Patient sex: M
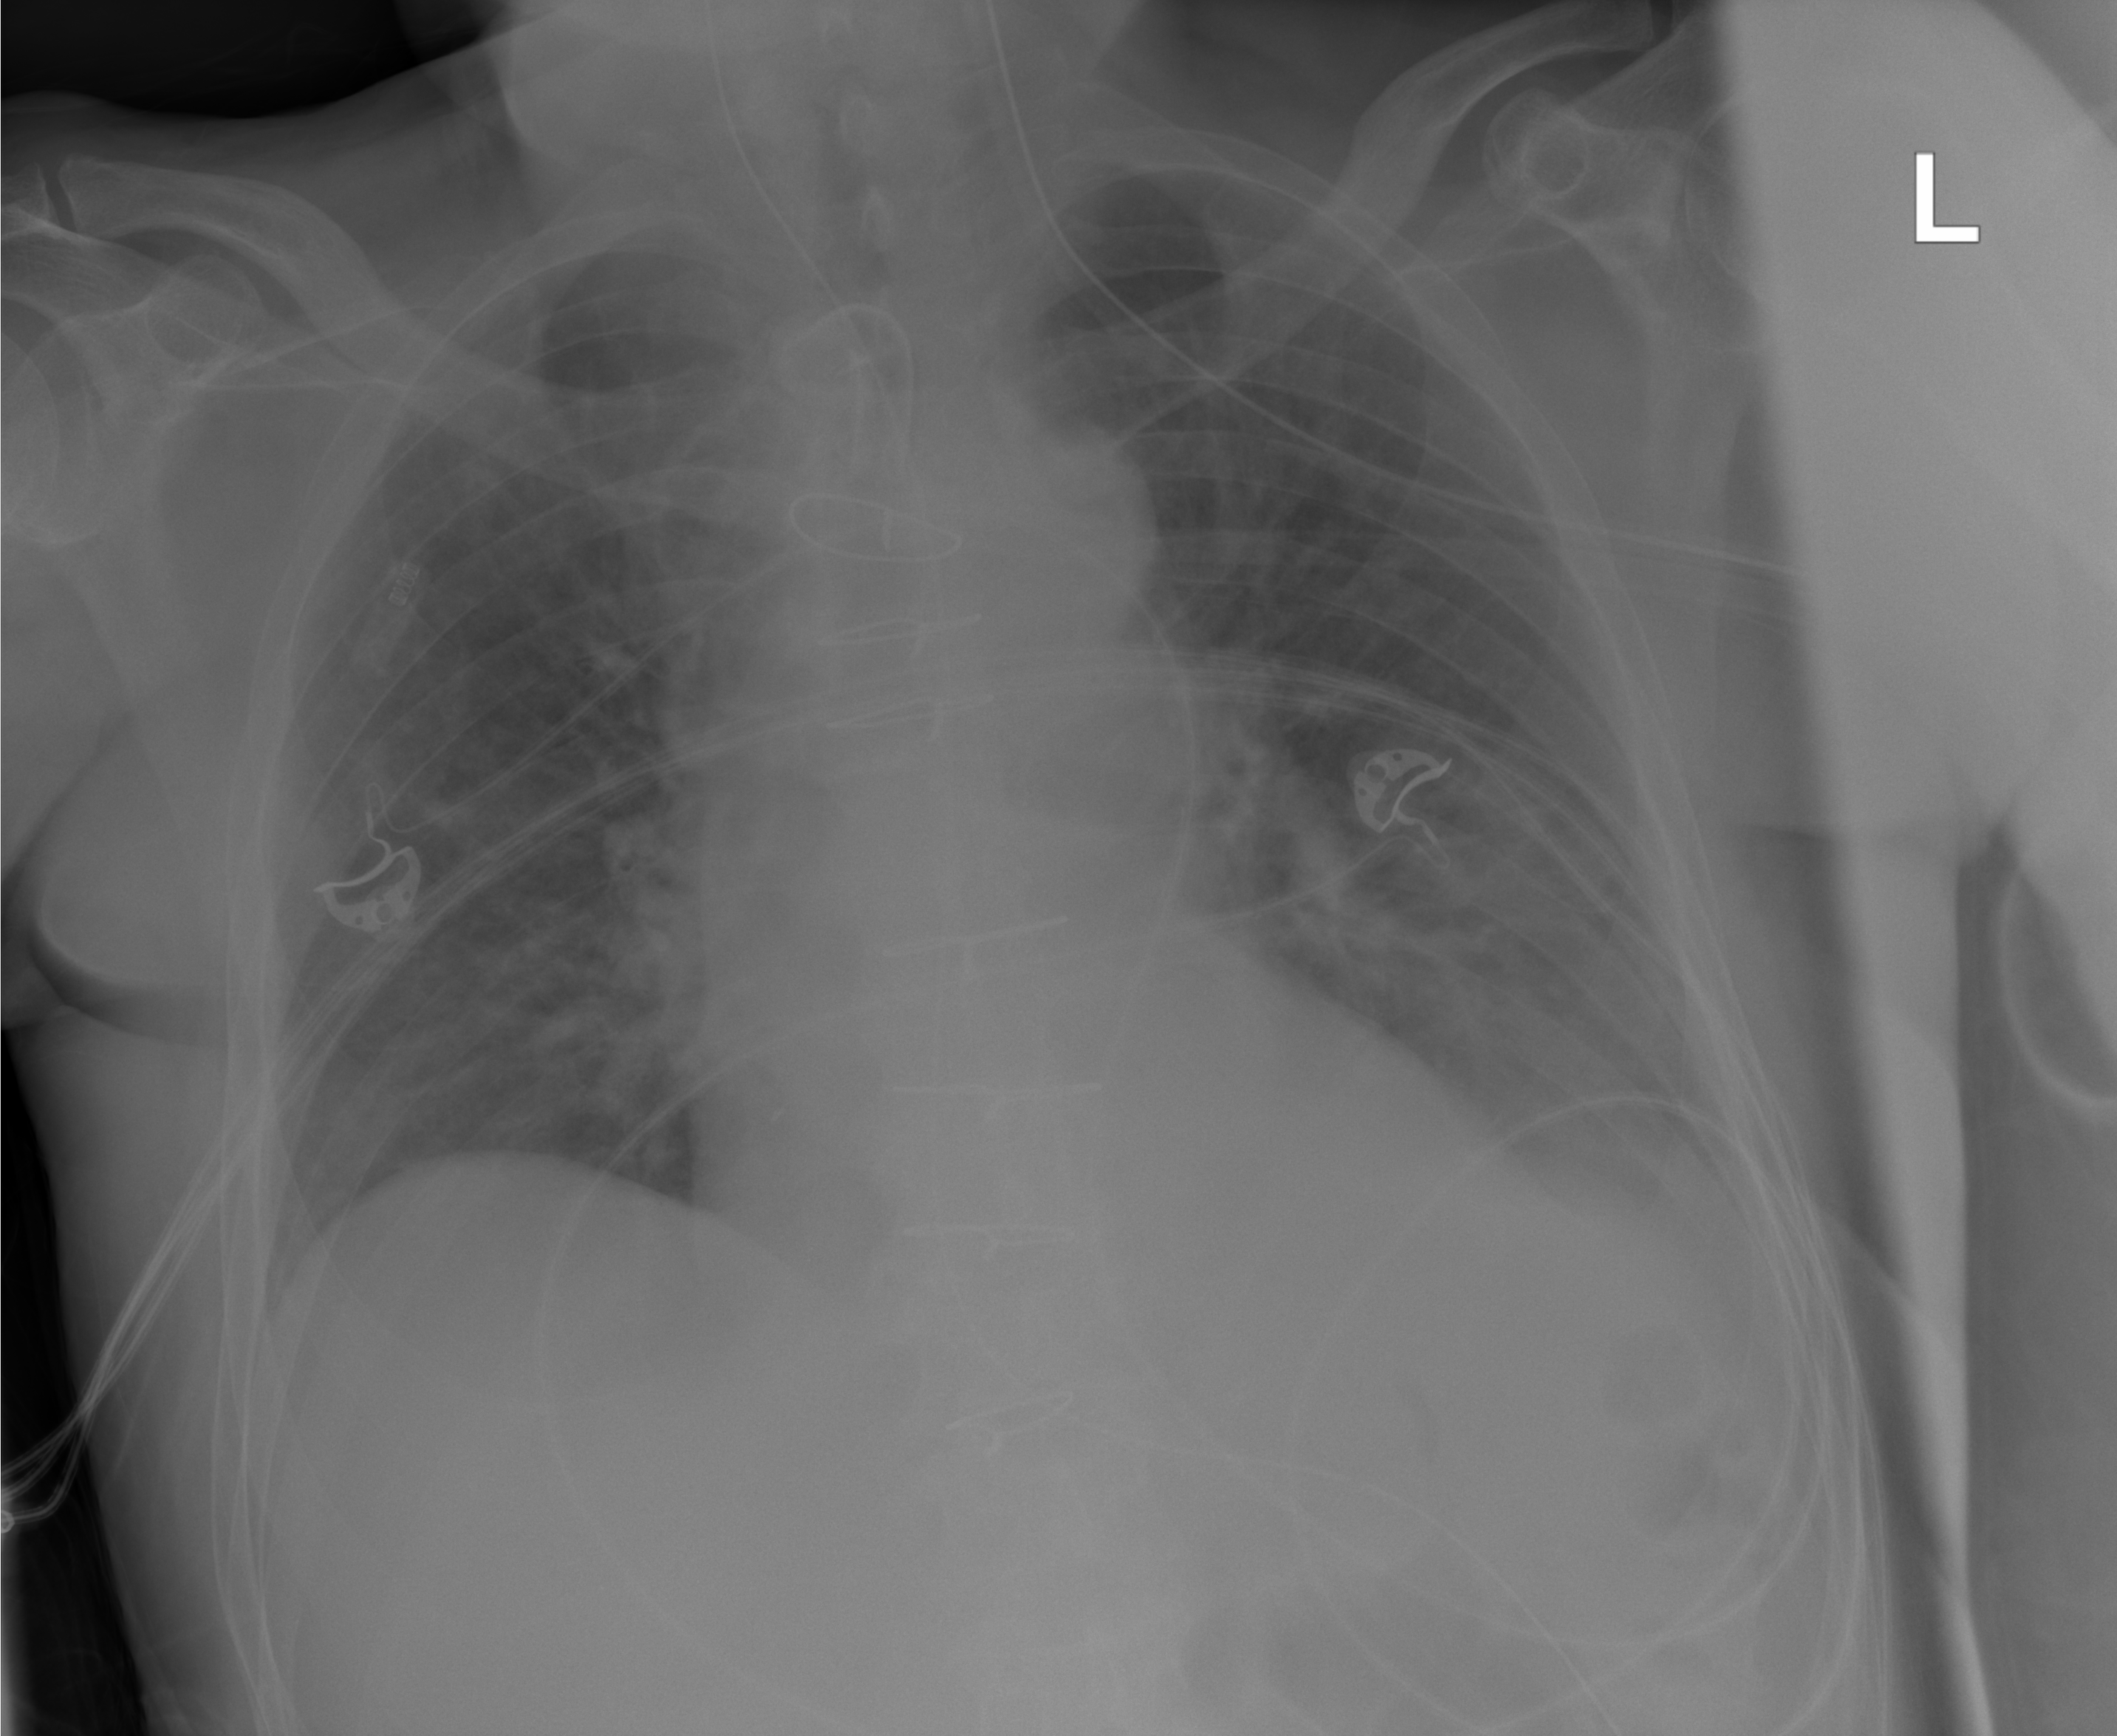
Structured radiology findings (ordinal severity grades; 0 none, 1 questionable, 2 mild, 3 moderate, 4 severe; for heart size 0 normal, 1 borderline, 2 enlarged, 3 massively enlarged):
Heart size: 0
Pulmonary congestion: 2
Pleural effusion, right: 0
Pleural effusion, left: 2
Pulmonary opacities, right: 1
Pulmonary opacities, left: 2
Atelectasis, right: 0
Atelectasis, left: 2